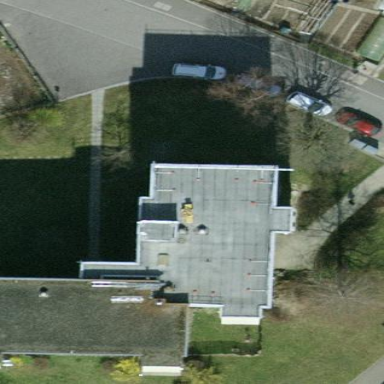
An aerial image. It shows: Flat-roofed apartment building.